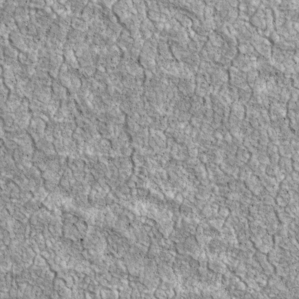
Label: non_frost